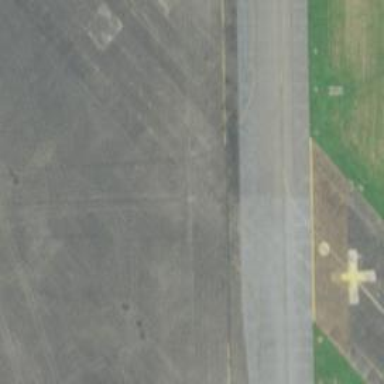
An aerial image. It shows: View of taxiway at the airport.